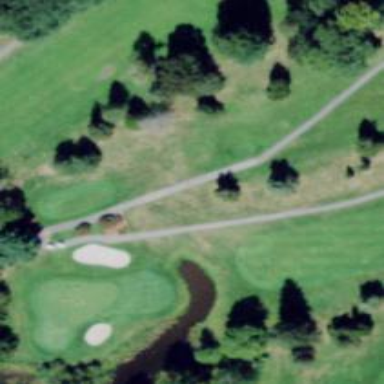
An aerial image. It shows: Pathway for golfing.